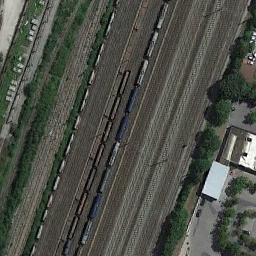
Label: railway